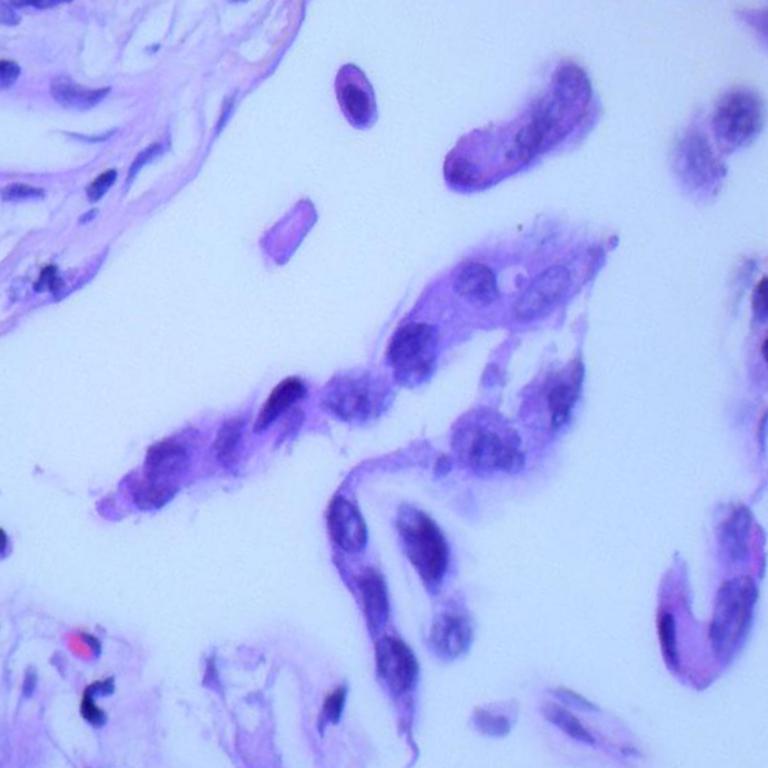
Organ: lung
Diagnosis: adenocarcinomas